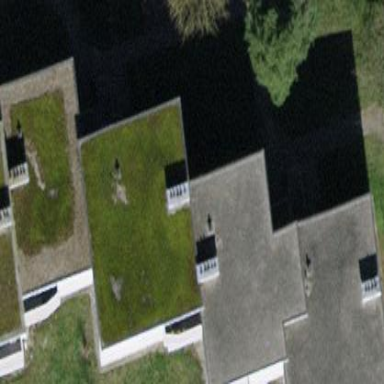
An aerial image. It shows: Flat roofed building.